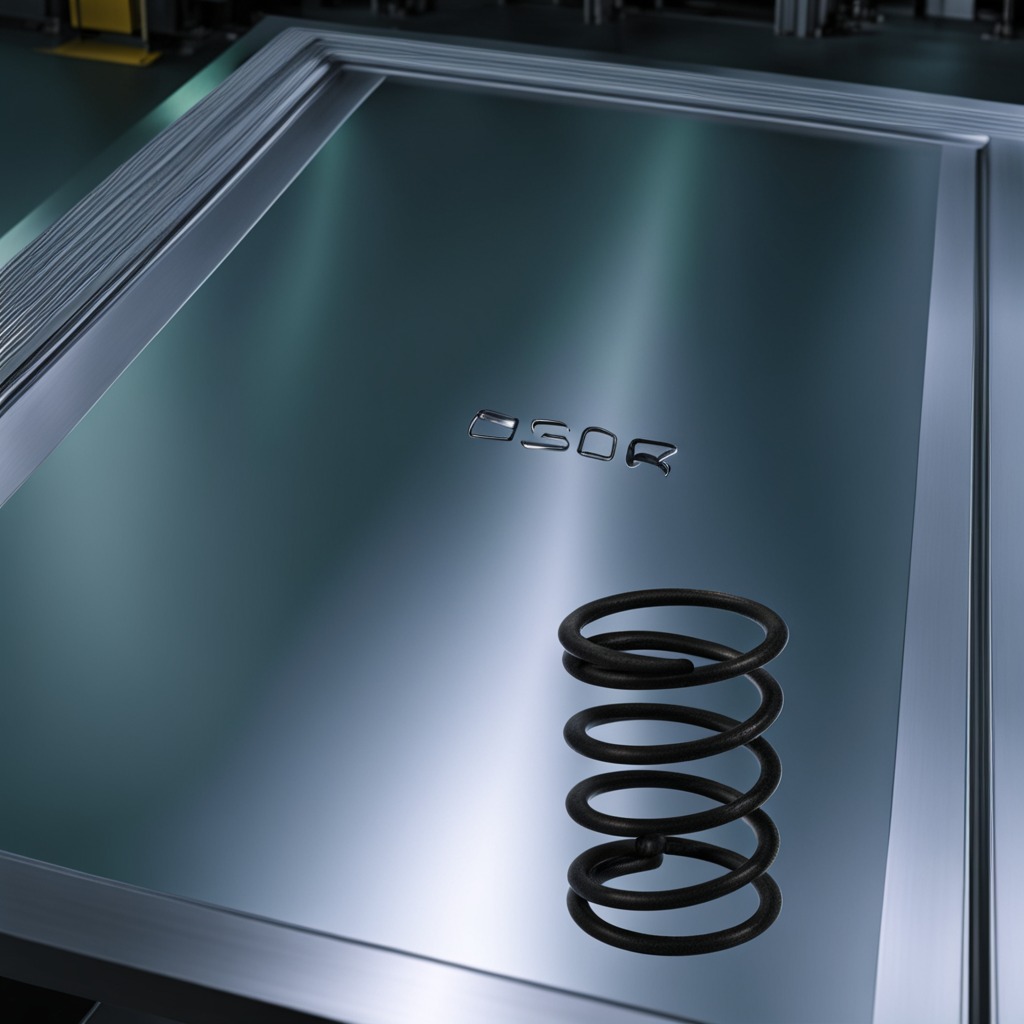
A coiled metal spring is lying on a metal table in a machine shop under fluorescent lights.